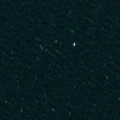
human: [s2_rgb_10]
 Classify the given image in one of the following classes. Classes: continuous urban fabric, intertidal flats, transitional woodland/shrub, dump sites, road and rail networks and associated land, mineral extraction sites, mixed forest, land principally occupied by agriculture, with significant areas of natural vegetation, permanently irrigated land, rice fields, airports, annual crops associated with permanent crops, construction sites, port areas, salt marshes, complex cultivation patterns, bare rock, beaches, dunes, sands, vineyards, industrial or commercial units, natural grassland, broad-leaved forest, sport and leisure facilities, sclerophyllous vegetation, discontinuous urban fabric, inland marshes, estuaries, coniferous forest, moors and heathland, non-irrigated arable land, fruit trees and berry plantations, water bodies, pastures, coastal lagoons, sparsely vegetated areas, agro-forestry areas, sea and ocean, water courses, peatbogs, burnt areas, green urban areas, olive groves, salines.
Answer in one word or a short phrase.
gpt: sea and ocean